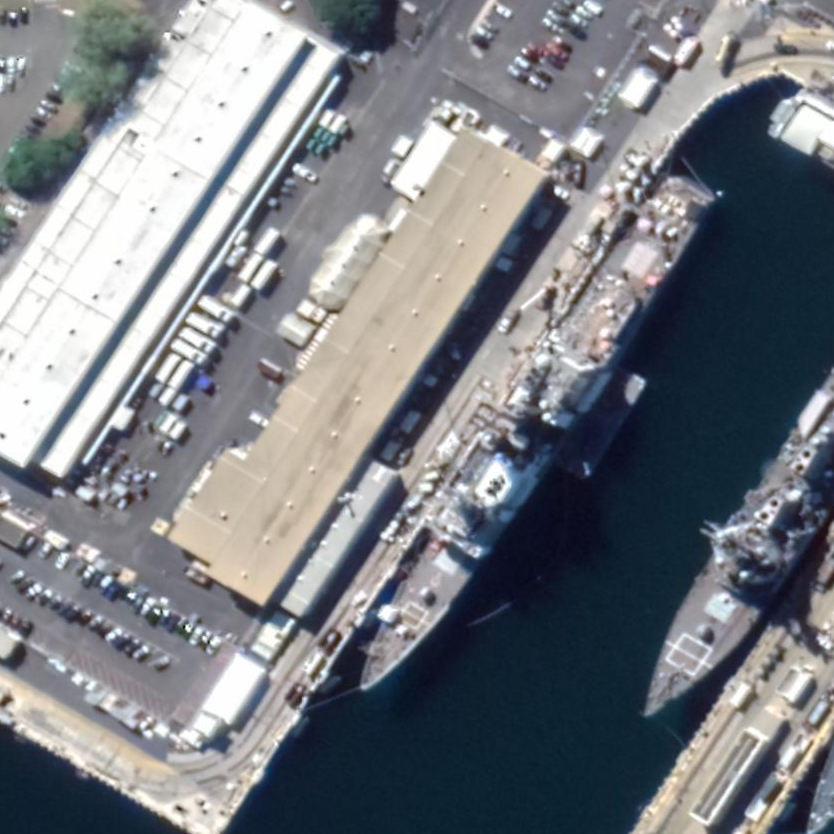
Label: Ticonderoga-class_cruiser